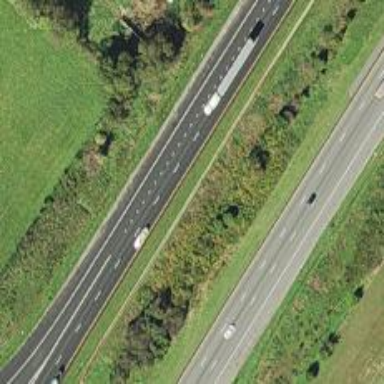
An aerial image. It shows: Motorway junction.